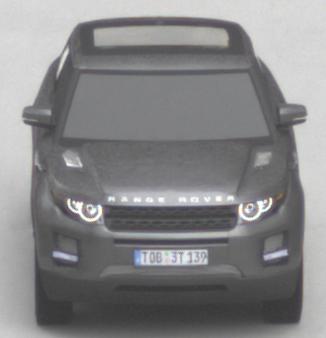
Make: Land Rover
Model: Range Rover Evoque 2.0 Si4
Detailed model: Range Rover Evoque (I)
Model produced from: 2011/08
Model produced until: 2013/11
Doors: 5
Color: gray
Road condition: dry road
Daytime: midday
Contrast: low contrast